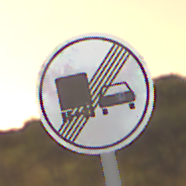
Verkehrszeichen: EndeUeberholverbotKraftfahrzeuge
Umgebung: Outdoor, Nature
Tageszeit: Night
Wetter: Clear
Licht: Natural
Jahreszeit: NotSpecified
Kontrast: LowContrast